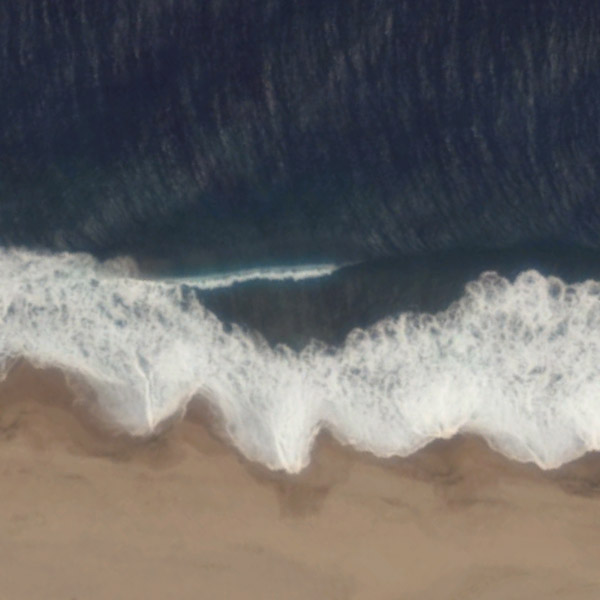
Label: Beach